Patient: sex M, age 79
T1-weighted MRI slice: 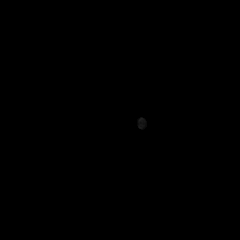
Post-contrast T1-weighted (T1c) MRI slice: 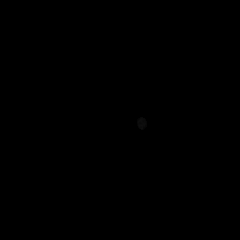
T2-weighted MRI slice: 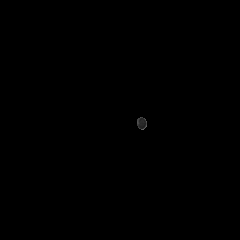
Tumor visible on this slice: no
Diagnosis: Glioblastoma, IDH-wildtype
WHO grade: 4